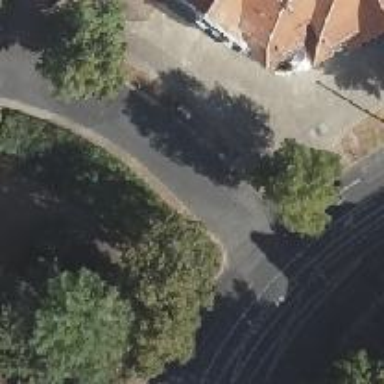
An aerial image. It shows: Unmarked crossing on the road.